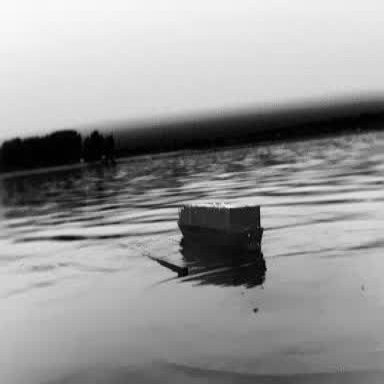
There is a fishing_boat in the infrared image.